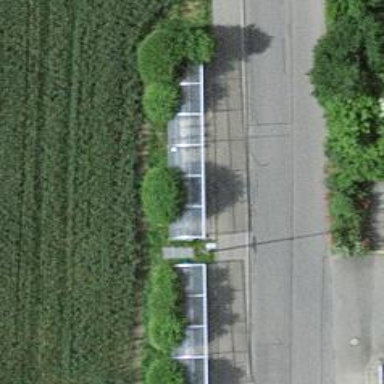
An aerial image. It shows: Bicycle parking facility.